Question: I've been using <URL> to parse JSON array and enfaced weird error:
'''
01-20 14:56:40.511 28118-28118/com.cbsystematic.mobile.itvdn E/WindowManager: Activity com.cbsystematic.mobile.itvdn.NavigationActivity has leaked window com.android.internal.policy.impl.PhoneWindow$DecorView@4151cdd0 that was originally added here
android.view.WindowLeaked: Activity com.cbsystematic.mobile.itvdn.NavigationActivity has leaked window com.android.internal.policy.impl.PhoneWindow$DecorView@4151cdd0 that was originally added here
at android.view.ViewRootImpl.<init>(ViewRootImpl.java:464)
at android.view.WindowManagerImpl.addView(WindowManagerImpl.java:419)
at android.view.WindowManagerImpl.addView(WindowManagerImpl.java:351)
at android.view.WindowManagerImpl$CompatModeWrapper.addView(WindowManagerImpl.java:171)
at android.view.Window$LocalWindowManager.addView(Window.java:558)
at android.app.Dialog.show(Dialog.java:282)
at com.cbsystematic.mobile.itvdn.CatalogFragment$GetContacts.onPreExecute(CatalogFragment.java:178)
at android.os.AsyncTask.executeOnExecutor(AsyncTask.java:586)
at android.os.AsyncTask.execute(AsyncTask.java:534)
at com.cbsystematic.mobile.itvdn.CatalogFragment.onCreate(CatalogFragment.java:89)
at android.support.v4.app.Fragment.performCreate(Fragment.java:1763)
at android.support.v4.app.FragmentManagerImpl.moveToState(FragmentManager.java:913)
at android.support.v4.app.FragmentManagerImpl.moveToState(FragmentManager.java:1126)
at android.support.v4.app.BackStackRecord.run(BackStackRecord.java:739)
at android.support.v4.app.FragmentManagerImpl.execPendingActions(FragmentManager.java:1489)
at android.support.v4.app.FragmentActivity.onStart(FragmentActivity.java:548)
at android.app.Instrumentation.callActivityOnStart(Instrumentation.java:1225)
at android.app.Activity.performStart(Activity.java:5076)
at android.app.ActivityThread.performLaunchActivity(ActivityThread.java:2328)
at android.app.ActivityThread.handleLaunchActivity(ActivityThread.java:2391)
at android.app.ActivityThread.access$600(ActivityThread.java:151)
at android.app.ActivityThread$H.handleMessage(ActivityThread.java:1335)
at android.os.Handler.dispatchMessage(Handler.java:99)
at android.os.Looper.loop(Looper.java:155)
at android.app.ActivityThread.main(ActivityThread.java:5520)
at java.lang.reflect.Method.invokeNative(Native Method)
at java.lang.reflect.Method.invoke(Method.java:511)
at com.android.internal.os.ZygoteInit$MethodAndArgsCaller.run(ZygoteInit.java:1029)
at com.android.internal.os.ZygoteInit.main(ZygoteInit.java:796)
at dalvik.system.NativeStart.main(Native Method)
'''
Structure of program is with 3 Fragments as content. I'm working with 'CatalogFragment' which extends 'AbsListView.OnItemClickListener':

JSON array as follows:
'''
[
{
"Url":"windows-store-app-html5-and-vascript",
"LessonsCount":1,
"Name":"Razrabotka Windows Store prilozhenii s JavaScript i HTML5.",
"IsFree":true,
"Price":0,
"Language":"ru",
"Difficulty":2,
"Author":{
"Id":"963163db-eee6-4e73-81b3-71b58a602f78","Name":"Dmitrii Okhrimenko",
"PhotoUrl":"https://itvdn.blob.core.windows.net/authors/authors-okhrimenko.jpg",
"Description":"Sertifitsirovannyi spetsialist Microsoft (MCTS, MCPD, MCT).Trener-konsul'tant, ekspert po postroeniiu raspredelennykh i veb-orientirovannykh prilozhenii.","Url":null}
},
.
.
]
'''
'GetCatalog' class (almost identical from guide):
'''
private class GetCatalog extends AsyncTask<Void, Void, Void> {
@Override
protected void onPreExecute() {
super.onPreExecute();
// Showing progress dialog
pDialog = new ProgressDialog(getActivity());
pDialog.setMessage("Please wait...");
pDialog.setCancelable(false);
pDialog.show();
}
@Override
protected Void doInBackground(Void... arg0) {
// Creating service handler class instance
ServiceHandler sh = new ServiceHandler();
// Making a request to url and getting response
String jsonStr = sh.makeServiceCall(url, ServiceHandler.GET);
Log.d("Response: ", "> " + jsonStr);
if (jsonStr != null) {
try {
// Getting JSON Array node
catalog = new JSONArray(jsonStr);
// looping through All Contacts
for (int i = 0; i < catalog.length(); i++) {
JSONObject c = catalog.getJSONObject(i);
String name = c.getString(TAG_NAME);
// tmp hashmap for single contact
HashMap<String, String> contact = new HashMap<String, String>();
// adding each child node to HashMap key => value
contact.put(TAG_NAME, name);
// adding contact to contact list
catalogList.add(contact);
}
} catch (JSONException e) {
e.printStackTrace();
}
} else {
Log.e("ServiceHandler", "Couldn't get any data from the url");
}
return null;
}
@Override
protected void onPostExecute(Void result) {
super.onPostExecute(result);
// Dismiss the progress dialog
if (pDialog.isShowing())
pDialog.dismiss();
/**
* Updating parsed JSON data into ListView
* */
ListAdapter adapter = new SimpleAdapter(
getActivity(), catalogList,
R.layout.catalog_list_item, new String[] {TAG_NAME}, new int[] {
R.id.name });
mListView.setAdapter(adapter);
}
}
'''
and I'm trying to pass content in 'OnCreate()'...
'''
public void onCreate(Bundle savedInstanceState) {
super.onCreate(savedInstanceState);
new GetCatalog().execute();
}
'''
---
The entire 'CatalogFragment' class (if needed):
'''
public class CatalogFragment extends android.support.v4.app.Fragment implements AbsListView.OnItemClickListener {
private static final String ARG_SECTION_NUMBER = "section_number";
private ProgressDialog pDialog;
// URL to get contacts JSON
private static String url = "http://api.androidhive.info/contacts/";
// JSON Node names
private static final String TAG_NAME = "Name";
// contacts JSONArray
JSONArray catalog = null;
// Hashmap for ListView
ArrayList<HashMap<String, String>> catalogList;
private OnFragmentInteractionListener mListener;
/**
* The fragment's ListView/GridView.
*/
private AbsListView mListView;
/**
* The Adapter which will be used to populate the ListView/GridView with
* Views.
*/
private ListAdapter mAdapter;
// TODO: Rename and change types of parameters
public static CatalogFragment newInstance( int sectionNumber) {
CatalogFragment fragment = new CatalogFragment();
Bundle args = new Bundle();
args.putInt(ARG_SECTION_NUMBER, sectionNumber);
fragment.setArguments(args);
return fragment;
}
/**
* Mandatory empty constructor for the fragment manager to instantiate the
* fragment (e.g. upon screen orientation changes).
*/
public CatalogFragment() {
}
@Override
public void onCreate(Bundle savedInstanceState) {
super.onCreate(savedInstanceState);
new GetCatalog().execute();
}
@Override
public View onCreateView(LayoutInflater inflater, ViewGroup container,
Bundle savedInstanceState) {
View view = inflater.inflate(R.layout.fragment_catalog, container, false);
// Set the adapter
mListView = (AbsListView) view.findViewById(android.R.id.list);
((AdapterView<ListAdapter>) mListView).setAdapter(mAdapter);
// Set OnItemClickListener so we can be notified on item clicks
mListView.setOnItemClickListener(this);
return view;
}
@Override
public void onAttach(Activity activity) {
super.onAttach(activity);
try {
mListener = (OnFragmentInteractionListener) activity;
} catch (ClassCastException e) {
throw new ClassCastException(activity.toString()
+ " must implement OnFragmentInteractionListener");
}
((NavigationActivity) activity).onSectionAttached(
getArguments().getInt(ARG_SECTION_NUMBER));
}
@Override
public void onDetach() {
super.onDetach();
mListener = null;
}
@Override
public void onItemClick(AdapterView<?> parent, View view, int position, long id) {
}
/**
* The default content for this Fragment has a TextView that is shown when
* the list is empty. If you would like to change the text, call this method
* to supply the text it should use.
*/
public void setEmptyText(CharSequence emptyText) {
View emptyView = mListView.getEmptyView();
if (emptyView instanceof TextView) {
((TextView) emptyView).setText(emptyText);
}
}
/**
* This interface must be implemented by activities that contain this
* fragment to allow an interaction in this fragment to be communicated
* to the activity and potentially other fragments contained in that
* activity.
* <p/>
* See the Android Training lesson <a href=
* "http://developer.android.com/training/basics/fragments/communicating.html"
* >Communicating with Other Fragments</a> for more information.
*/
public interface OnFragmentInteractionListener {
// TODO: Update argument type and name
public void onCatalogFragmentInteraction(String id);
}
private class GetCatalog extends AsyncTask<Void, Void, Void> {
@Override
protected void onPreExecute() {
super.onPreExecute();
// Showing progress dialog
pDialog = new ProgressDialog(getActivity());
pDialog.setMessage("Please wait...");
pDialog.setCancelable(false);
pDialog.show();
}
@Override
protected Void doInBackground(Void... arg0) {
// Creating service handler class instance
ServiceHandler sh = new ServiceHandler();
// Making a request to url and getting response
String jsonStr = sh.makeServiceCall(url, ServiceHandler.GET);
Log.d("Response: ", "> " + jsonStr);
if (jsonStr != null) {
try {
// Getting JSON Array node
catalog = new JSONArray(jsonStr);
// looping through All Contacts
for (int i = 0; i < catalog.length(); i++) {
JSONObject c = catalog.getJSONObject(i);
String name = c.getString(TAG_NAME);
// tmp hashmap for single contact
HashMap<String, String> contact = new HashMap<String, String>();
// adding each child node to HashMap key => value
contact.put(TAG_NAME, name);
// adding contact to contact list
catalogList.add(contact);
}
} catch (JSONException e) {
e.printStackTrace();
}
} else {
Log.e("ServiceHandler", "Couldn't get any data from the url");
}
return null;
}
@Override
protected void onPostExecute(Void result) {
super.onPostExecute(result);
// Dismiss the progress dialog
if (pDialog.isShowing())
pDialog.dismiss();
/**
* Updating parsed JSON data into ListView
* */
ListAdapter adapter = new SimpleAdapter(
getActivity(), catalogList,
R.layout.catalog_list_item, new String[] {TAG_NAME}, new int[] {
R.id.name });
mListView.setAdapter(adapter);
}
}
}
'''
P.S. I've been trying to download full code from guide and that work. But when use the same in my code, it doesnt.
THANKS FOR ANY HELP
---
after commenting actions concerned with ProgressDialog:
'''
01-20 16:11:33.641 4969-5281/com.cbsystematic.mobile.itvdn E/AndroidRuntime: FATAL EXCEPTION: AsyncTask #1
java.lang.RuntimeException: An error occured while executing doInBackground()
at android.os.AsyncTask$3.done(AsyncTask.java:299)
at java.util.concurrent.FutureTask$Sync.innerSetException(FutureTask.java:273)
at java.util.concurrent.FutureTask.setException(FutureTask.java:124)
at java.util.concurrent.FutureTask$Sync.innerRun(FutureTask.java:307)
at java.util.concurrent.FutureTask.run(FutureTask.java:137)
at android.os.AsyncTask$SerialExecutor$1.run(AsyncTask.java:230)
at java.util.concurrent.ThreadPoolExecutor.runWorker(ThreadPoolExecutor.java:1076)
at java.util.concurrent.ThreadPoolExecutor$Worker.run(ThreadPoolExecutor.java:569)
at java.lang.Thread.run(Thread.java:864)
Caused by: java.lang.SecurityException: Permission denied (missing INTERNET permission?)
at java.net.InetAddress.lookupHostByName(InetAddress.java:428)
at java.net.InetAddress.getAllByNameImpl(InetAddress.java:239)
at java.net.InetAddress.getAllByName(InetAddress.java:214)
at org.apache.http.impl.conn.DefaultClientConnectionOperator.openConnection(DefaultClientConnectionOperator.java:137)
at org.apache.http.impl.conn.AbstractPoolEntry.open(AbstractPoolEntry.java:164)
at org.apache.http.impl.conn.AbstractPooledConnAdapter.open(AbstractPooledConnAdapter.java:119)
at org.apache.http.impl.client.DefaultRequestDirector.execute(DefaultRequestDirector.java:367)
at org.apache.http.impl.client.AbstractHttpClient.execute(AbstractHttpClient.java:593)
at org.apache.http.impl.client.AbstractHttpClient.execute(AbstractHttpClient.java:510)
at org.apache.http.impl.client.AbstractHttpClient.execute(AbstractHttpClient.java:488)
at com.cbsystematic.mobile.itvdn.ServiceHandler.makeServiceCall(ServiceHandler.java:73)
at com.cbsystematic.mobile.itvdn.ServiceHandler.makeServiceCall(ServiceHandler.java:37)
at com.cbsystematic.mobile.itvdn.CatalogFragment$GetCatalog.doInBackground(CatalogFragment.java:187)
at com.cbsystematic.mobile.itvdn.CatalogFragment$GetCatalog.doInBackground(CatalogFragment.java:169)
at android.os.AsyncTask$2.call(AsyncTask.java:287)
at java.util.concurrent.FutureTask$Sync.innerRun(FutureTask.java:305)
at java.util.concurrent.FutureTask.run(FutureTask.java:137)
at android.os.AsyncTask$SerialExecutor$1.run(AsyncTask.java:230)
at java.util.concurrent.ThreadPoolExecutor.runWorker(ThreadPoolExecutor.java:1076)
at java.util.concurrent.ThreadPoolExecutor$Worker.run(ThreadPoolExecutor.java:569)
at java.lang.Thread.run(Thread.java:864)
Caused by: libcore.io.GaiException: getaddrinfo failed: EAI_NODATA (No address associated with hostname)
at libcore.io.Posix.getaddrinfo(Native Method)
at libcore.io.ForwardingOs.getaddrinfo(ForwardingOs.java:55)
at java.net.InetAddress.lookupHostByName(InetAddress.java:415)
at java.net.InetAddress.getAllByNameImpl(InetAddress.java:239)
at java.net.InetAddress.getAllByName(InetAddress.java:214)
at org.apache.http.impl.conn.DefaultClientConnectionOperator.openConnection(DefaultClientConnectionOperator.java:137)
at org.apache.http.impl.conn.AbstractPoolEntry.open(AbstractPoolEntry.java:164)
at org.apache.http.impl.conn.AbstractPooledConnAdapter.open(AbstractPooledConnAdapter.java:119)
at org.apache.http.impl.client.DefaultRequestDirector.execute(DefaultRequestDirector.java:367)
at org.apache.http.impl.client.AbstractHttpClient.execute(AbstractHttpClient.java:593)
at org.apache.http.impl.client.AbstractHttpClient.execute(AbstractHttpClient.java:510)
at org.apache.http.impl.client.AbstractHttpClient.execute(AbstractHttpClient.java:488)
at com.cbsystematic.mobile.itvdn.ServiceHandler.makeServiceCall(ServiceHandler.java:73)
at com.cbsystematic.mobile.itvdn.ServiceHandler.makeServiceCall(ServiceHandler.java:37)
at com.cbsystematic.mobile.itvdn.CatalogFragment$GetCatalog.doInBackground(CatalogFragment.java:187)
at com.cbsystematic.mobile.itvdn.CatalogFragment$GetCatalog.doInBackground(CatalogFragment.java:169)
at android.os.AsyncTask$2.call(AsyncTask.java:287)
at java.util.concurrent.FutureTask$Sync.innerRun(FutureTask.java:305)
at java.util.concurrent.FutureTask.run(FutureTask.java:137)
at android.os.AsyncTask$SerialExecutor$1.run(AsyncTask.java:230)
at java.util.concurrent.ThreadPoolExecutor.runWorker(ThreadPoolExecutor.java:1076)
at java.util.concurrent.ThreadPoolExecutor$Worker.run(ThreadPoolExecutor.java:569)
at java.lang.Thread.run(Thread.java:864)
Caused by: libcore.io.ErrnoException: getaddrinfo failed: EACCES (Permission denied)
at libcore.io.Posix.getaddrinfo(Native Method)
at libcore.io.ForwardingOs.getaddrinfo(ForwardingOs.java:55)
at java.net.InetAddress.lookupHostByName(InetAddress.java:415)
at java.net.InetAddress.getAllByNameImpl(InetAddress.java:239)
at java.net.InetAddress.getAllByName(InetAddress.java:214)
at org.apache.http.impl.conn.DefaultClientConnectionOperator.openConnection(DefaultClientConnectionOperator.java:137)
at org.apache.http.impl.conn.AbstractPoolEntry.open(AbstractPoolEntry.java:164)
at org.apache.http.impl.conn.AbstractPooledConnAdapter.open(AbstractPooledConnAdapter.java:119)
at org.apache.http.impl.client.DefaultRequestDirector.execute(DefaultRequestDirector.java:367)
at org.apache.http.impl.client.AbstractHttpClient.execute(AbstractHttpClient.java:593)
at org.apache.http.impl.client.AbstractHttpClient.execute(AbstractHttpClient.java:510)
at org.apache.http.impl.client.AbstractHttpClient.execute(AbstractHttpClient.java:488)
at com.cbsystematic.mobile.itvdn.ServiceHandler.makeServiceCall(ServiceHandler.java:73)
at com.cbsystematic.mobile.itvdn.ServiceHandler.makeServiceCall(ServiceHandler.java:37)
at com.cbsystematic.mobile.itvdn.CatalogFragment$GetCatalog.doInBackground(CatalogFragment.java:187)
at com.cbsystematic.mobile.itvdn.CatalogFragment$GetCatalog.doInBackground(CatalogFragment.java:169)
at android.os.AsyncTask$2.call(AsyncTask.java:287)
at java.util.concurrent.FutureTask$Sync.innerRun(FutureTask.java:305)
at java.util.concurrent.FutureTask.run(FutureTask.java:137)
at android.os.AsyncTask$SerialExecutor$1.run(AsyncTask.java:230)
at java.util.concurrent.ThreadPoolExecutor.runWorker(ThreadPoolExecutor.java:1076)
at java.util.concurrent.ThreadPoolExecutor$Worker.run(ThreadPoolExecutor.java:569)
at java.lang.Thread.run(Thread.java:864)
'''
And the 'DoInBackground' method for closer look:
'''
@Override
protected Void doInBackground(Void... arg0) {
// Creating service handler class instance
ServiceHandler sh = new ServiceHandler();
// Making a request to url and getting response
String jsonStr = sh.makeServiceCall(url, ServiceHandler.GET);
Log.d("Response: ", "> " + jsonStr);
if (jsonStr != null) {
try {
// Getting JSON Array node
catalog = new JSONArray(jsonStr);
// looping through All Courses
for (int i = 0; i < catalog.length(); i++) {
JSONObject c = catalog.getJSONObject(i);
String name = c.getString(TAG_NAME);
// tmp hashmap for single course
HashMap<String, String> contact = new HashMap<String, String>();
// adding each child node to HashMap key => value
contact.put(TAG_NAME, name);
// adding course name to contact list
catalogList.add(contact);
}
} catch (JSONException e) {
e.printStackTrace();
}
} else {
Log.e("ServiceHandler", "Couldn't get any data from the url");
}
return null;
}
'''
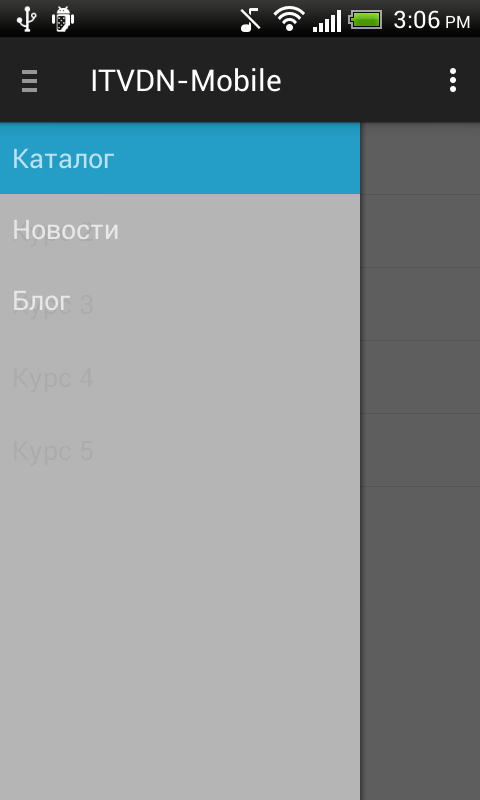
Answer: as the exception clearly states:
> java.lang.SecurityException: Permission denied (missing INTERNET permission?)
you have to add the line
'''
<uses-permission android:name="android.permission.INTERNET" />
'''
into your 'manifest file'.